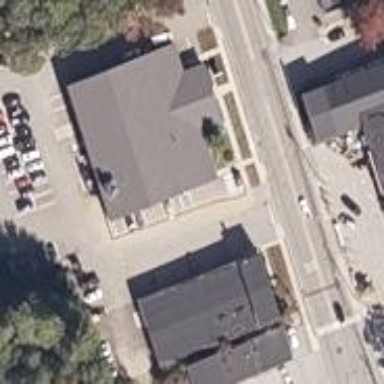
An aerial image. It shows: Commercial building housing car repair shop.